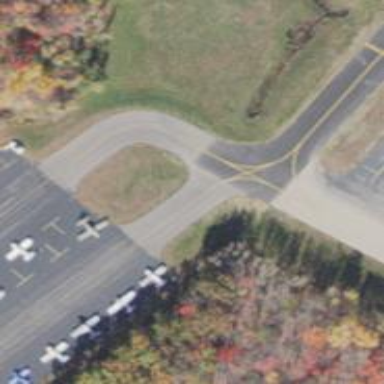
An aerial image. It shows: Image of taxiway at airport.